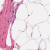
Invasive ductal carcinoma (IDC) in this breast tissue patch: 0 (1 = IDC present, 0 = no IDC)